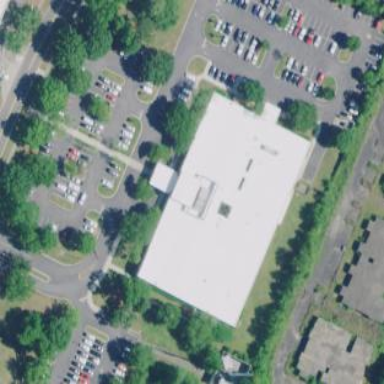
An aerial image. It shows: Clinic building.